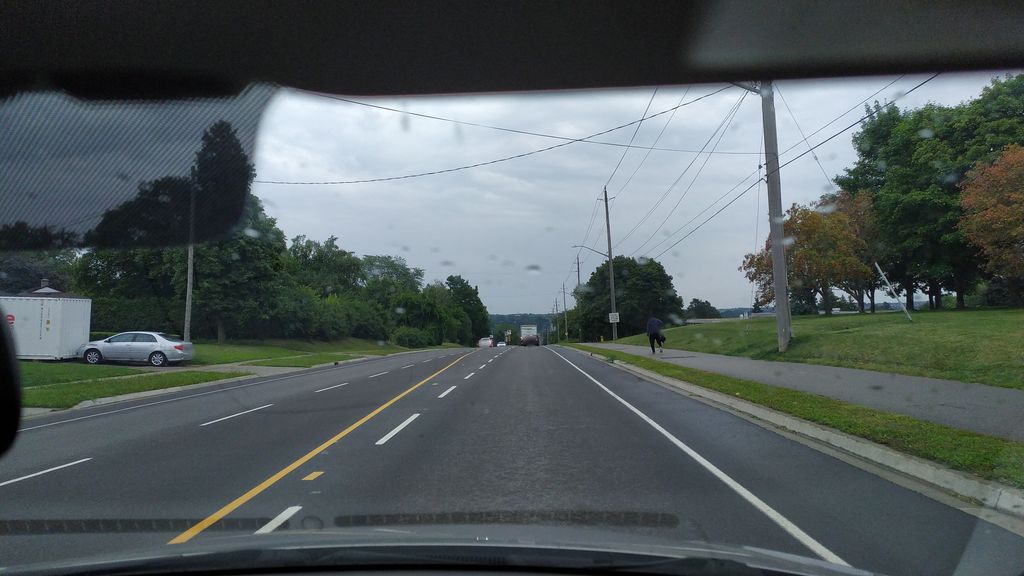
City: kitchener-waterloo